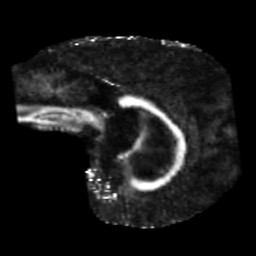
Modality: FA
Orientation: sagittal
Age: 75
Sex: male
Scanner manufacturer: siemens
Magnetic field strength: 3 T
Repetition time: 5.47 s
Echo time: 0.0854 s